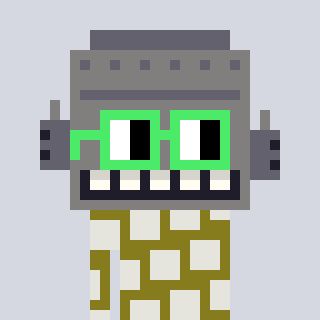
a pixel art character with square light green glasses, a robot-shaped head and a gunk-colored body on a cool background